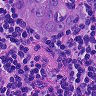
Metastatic tissue present: yes